Question: R doesn't display correctly Arabic text. I get very weird stuff when I use Arabic. Here's a screenshot:

The problem is that I want to create a wordcloud with Arabic text and I need to solve this problem first.
R version: R 2.15.2 GUI 1.53 Leopard build 64-bit (6335)
Here are more info:
'''
> options("encoding")
$encoding
[1] "native.enc"
> Encoding("llh")
[1] "unknown"
'''
SessionInfo():
'''
> sessionInfo()
R version 2.15.2 (2012-10-26)
Platform: x86_64-apple-darwin9.8.0/x86_64 (64-bit)
locale:
[1] C/C/C/C/de_DE/C
attached base packages:
[1] stats graphics grDevices utils datasets methods base
loaded via a namespace (and not attached):
[1] tools_2.15.2
>
'''
Some tinkering:
'''
> x = "mrHb"
> Encoding(x) = "UTF-8"
> x
[1] "<U+0645><U+0631><U+062D><U+0628><U+0627>"
> Encoding(iconv(x))
[1] "unknown"
'''
More info:
'''
> Sys.getlocale()
[1] "C/C/C/C/de_DE/C"
> Sys.setlocale("LC_ALL", "en_US.utf8")
[1] ""
Warning message:
In Sys.setlocale("LC_ALL", "en_US.utf8") :
OS reports request to set locale to "en_US.utf8" cannot be honored
>
'''
This solved the problem:
'''
Sys.setlocale("LC_ALL", "en_US.UTF-8")
'''
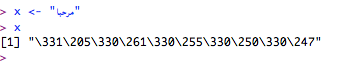
Answer: This works:
'''
Sys.setlocale("LC_ALL", "en_US.UTF-8")
'''